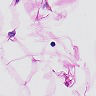
Metastatic tissue present: no